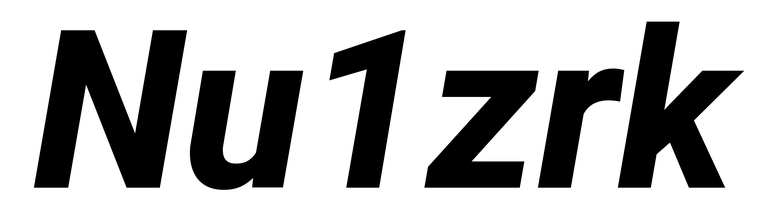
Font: Roboto-Italic_ExtraBold_Italic